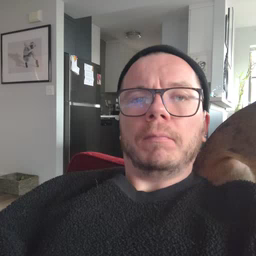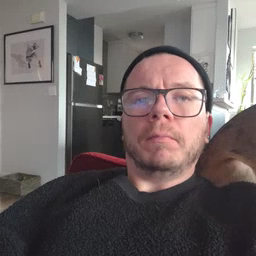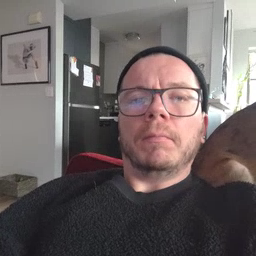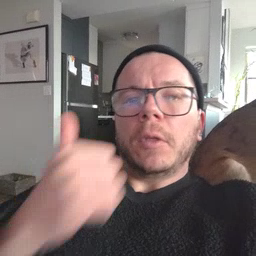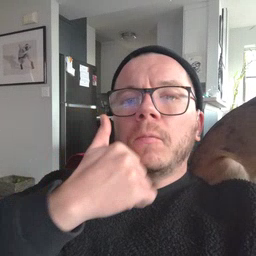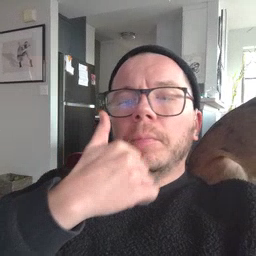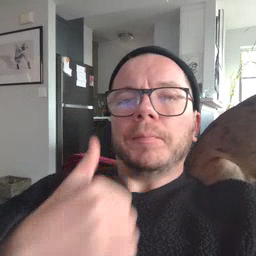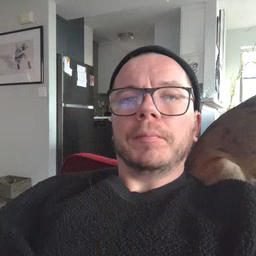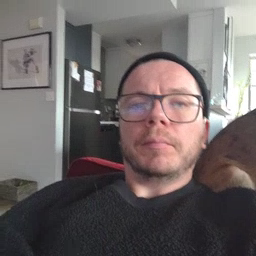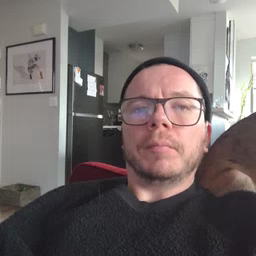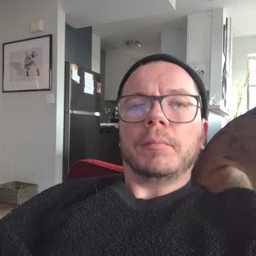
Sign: underwear